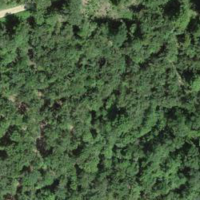
EUNIS habitat code: 41
Species observed at this site:
Campanula rapunculoides